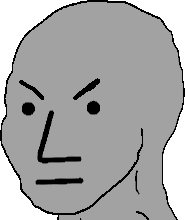
Label: 5_NPC